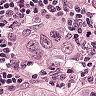
Metastatic tissue present: yes